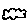
Label: cloud